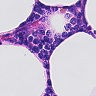
Metastatic tissue present: no